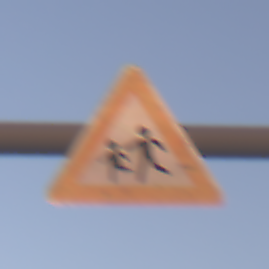
Verkehrszeichen: KinderRechts
Umgebung: Outdoor, RoadRail
Tageszeit: SunriseSunset
Wetter: PartlyCloudy
Licht: Natural
Jahreszeit: NotSpecified
Kontrast: LowContrast